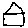
Label: house